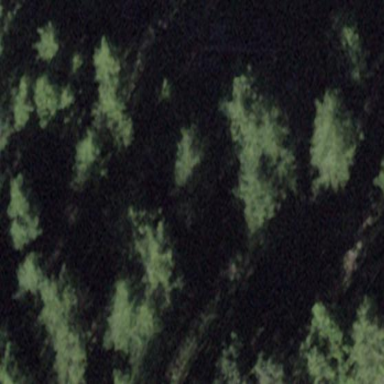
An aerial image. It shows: Forest area.